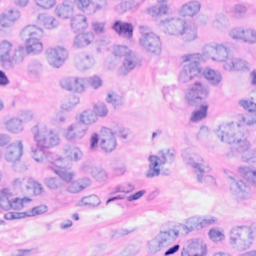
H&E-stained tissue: Breast